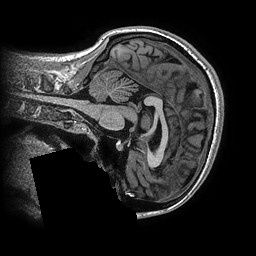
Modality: T1w
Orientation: sagittal
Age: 22
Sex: female
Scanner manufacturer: ge
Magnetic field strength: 3 T
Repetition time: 0.006952 s
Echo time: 0.00292 s